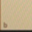
Piece: xx